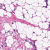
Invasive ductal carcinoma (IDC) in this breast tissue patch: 0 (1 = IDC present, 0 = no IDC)